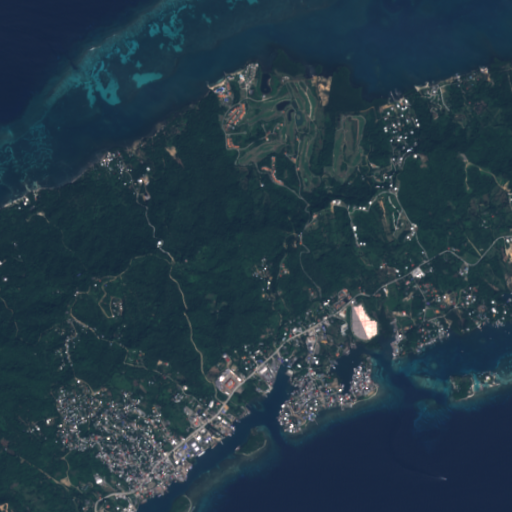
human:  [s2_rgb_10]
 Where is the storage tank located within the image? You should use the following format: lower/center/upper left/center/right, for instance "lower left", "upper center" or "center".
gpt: The storage tank is located in the lower left of the image.
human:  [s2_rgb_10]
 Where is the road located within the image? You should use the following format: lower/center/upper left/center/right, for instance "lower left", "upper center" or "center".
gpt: There is no road in the image.